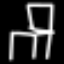
Label: chair